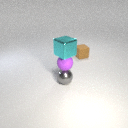
small gray metal sphere to the left of small brown rubber cube